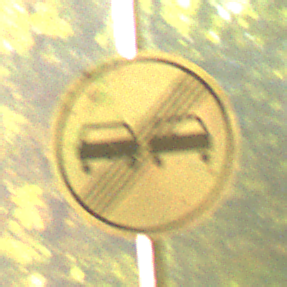
Verkehrszeichen: EndeUeberholverbot
Umgebung: Outdoor, Nature
Tageszeit: SunriseSunset
Wetter: PartlyCloudy
Licht: Natural
Jahreszeit: NotSpecified
Kontrast: HighContrast